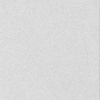
Label: dusty